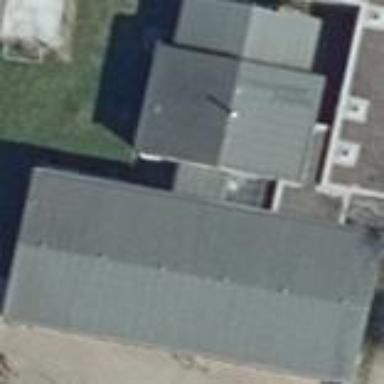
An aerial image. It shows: Kindergarten building.